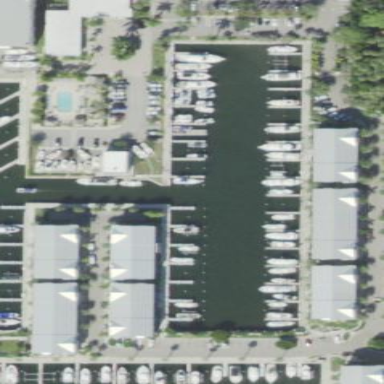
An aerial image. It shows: Marina on leisure land.